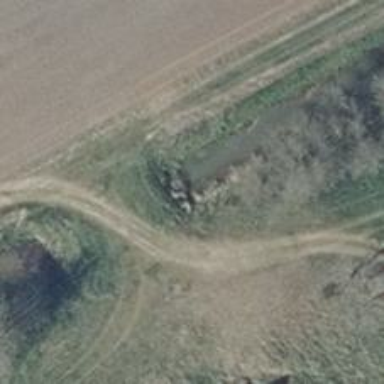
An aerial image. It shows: Culvert tunnel.